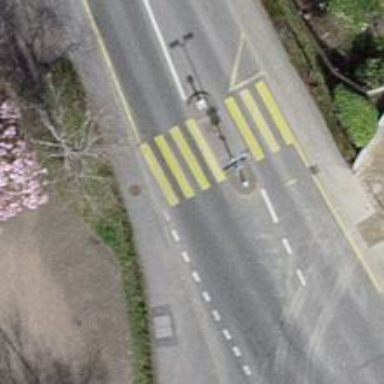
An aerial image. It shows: Tertiary road with asphalt surface and sidewalks on both sides.